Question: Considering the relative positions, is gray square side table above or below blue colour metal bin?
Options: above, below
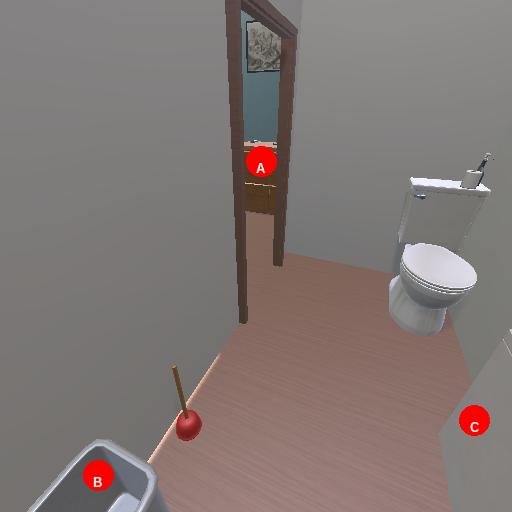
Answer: above